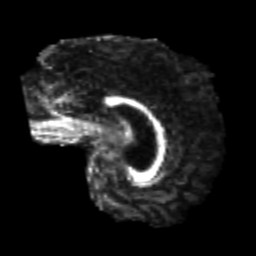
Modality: FA
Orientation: sagittal
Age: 21
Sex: male
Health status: healthy
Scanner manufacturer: philips
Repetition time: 7.386 s
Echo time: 0.08599 s